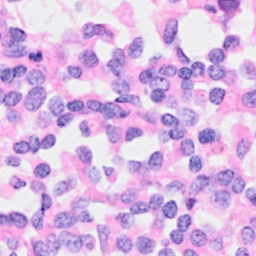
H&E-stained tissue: Breast